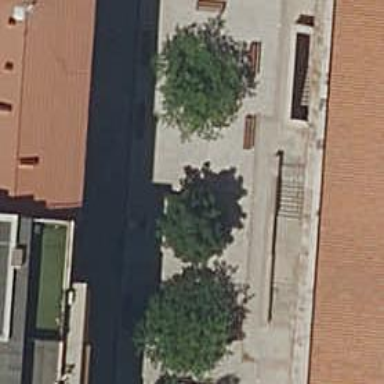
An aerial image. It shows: Brown bench.